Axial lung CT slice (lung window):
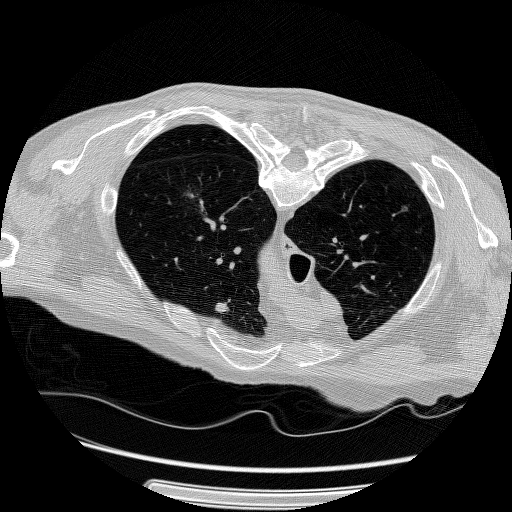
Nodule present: yes
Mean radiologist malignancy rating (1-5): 4.25